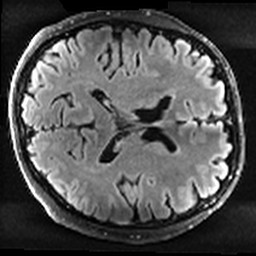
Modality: T2w
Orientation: axial
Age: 48
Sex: male
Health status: healthy
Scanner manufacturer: ge
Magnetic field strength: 3 T
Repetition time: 12 s
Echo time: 0.09318 s